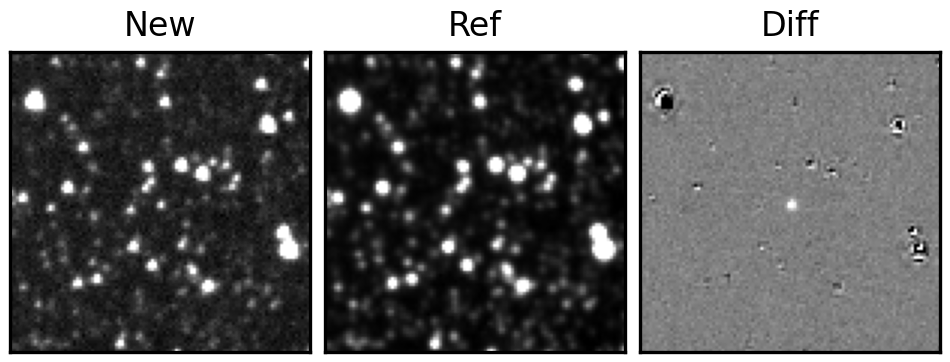
Label: real